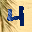
Label: 4